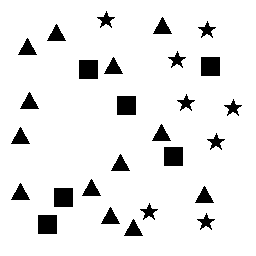
Squares: 6
Triangles: 13
Stars: 8
Total shapes: 27